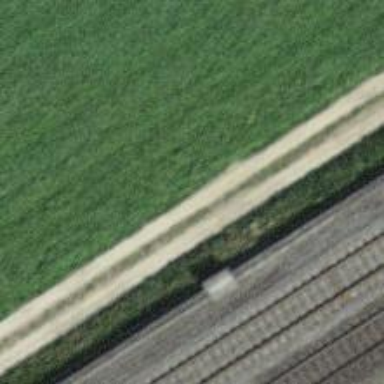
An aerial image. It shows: Track with compacted grade3 surface.